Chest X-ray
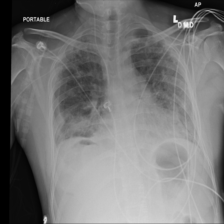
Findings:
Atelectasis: negative
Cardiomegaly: negative
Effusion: negative
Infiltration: positive
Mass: negative
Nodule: positive
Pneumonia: negative
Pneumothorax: negative
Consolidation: negative
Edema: negative
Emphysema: negative
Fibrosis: negative
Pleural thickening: negative
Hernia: negative